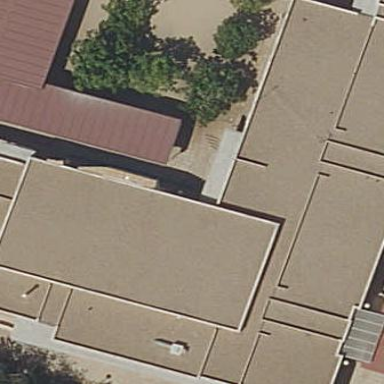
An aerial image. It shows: School building.